Field crop: maize
Growth stage: 2
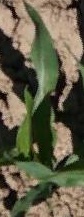
Species: maize